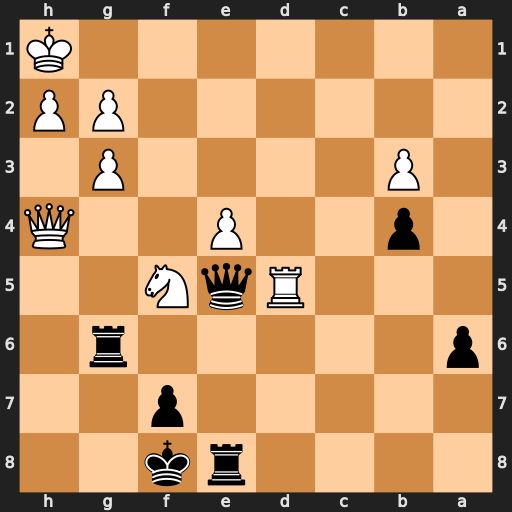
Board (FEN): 4rk2/5p2/p5r1/3RqN2/1p2P2Q/1P4P1/6PP/7K
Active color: b
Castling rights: -
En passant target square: -
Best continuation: Qa1+ Rd1 Qxd1#